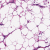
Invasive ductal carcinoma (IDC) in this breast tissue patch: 0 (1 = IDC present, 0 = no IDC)